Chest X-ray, AP view. Patient: 39 years old, sex F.
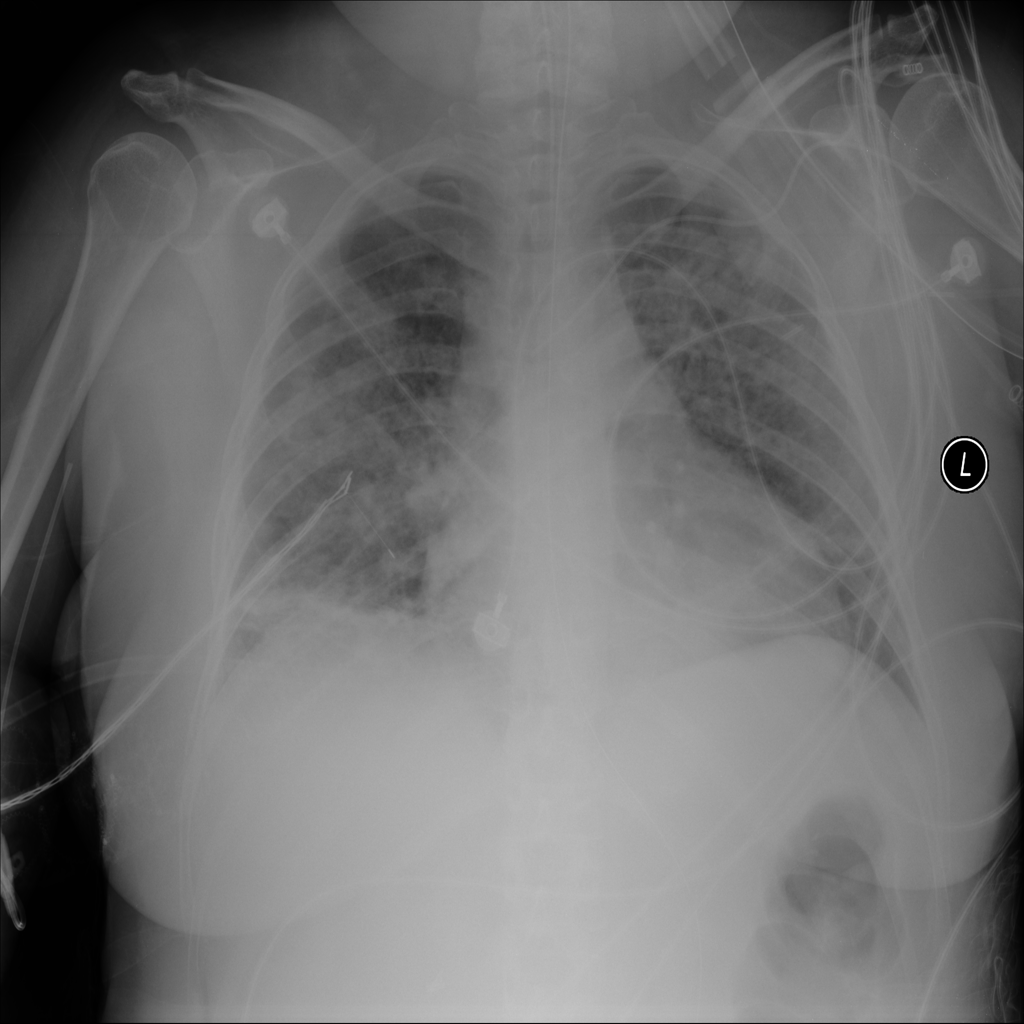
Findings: Infiltration